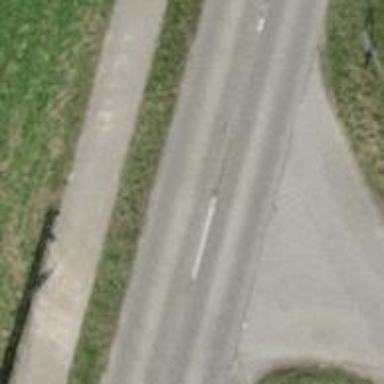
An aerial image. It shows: Secondary road with separate asphalt sidewalks and cycle lanes.